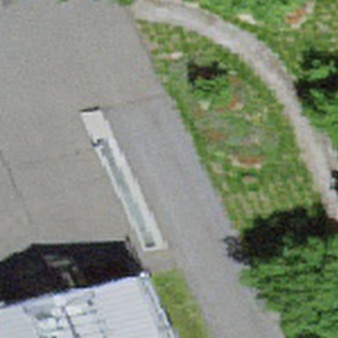
Label: other